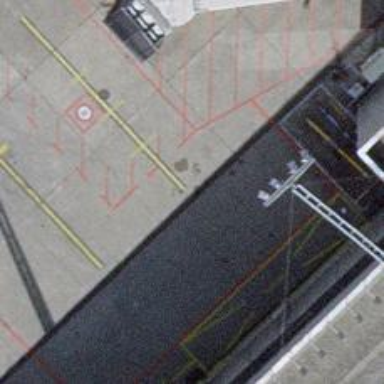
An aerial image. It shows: Airport parking position.